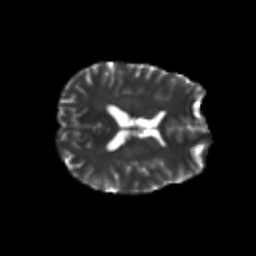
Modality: T2w
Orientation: axial
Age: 24
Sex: male
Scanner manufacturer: siemens
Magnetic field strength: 3 T
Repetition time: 3.5 s
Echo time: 0.113 s